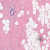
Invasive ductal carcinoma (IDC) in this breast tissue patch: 0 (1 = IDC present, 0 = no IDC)